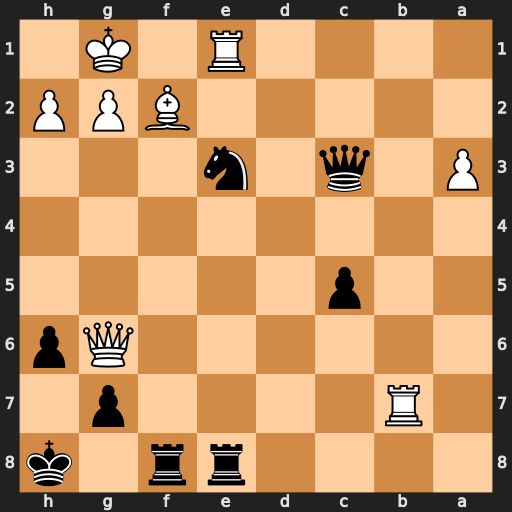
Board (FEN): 4rr1k/1R4p1/6Qp/2p5/8/P1q1n3/5BPP/4R1K1
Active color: b
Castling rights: -
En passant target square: -
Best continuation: Qxe1+ Bxe1 Rf1#